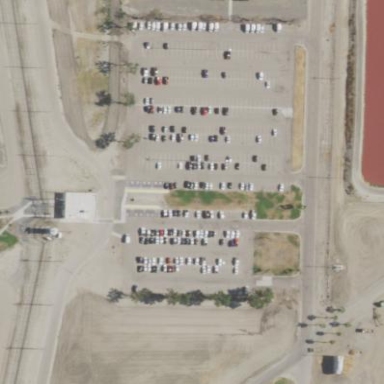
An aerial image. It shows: Parking area with surface.